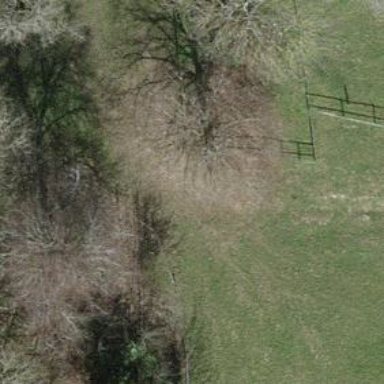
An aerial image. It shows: Single tag "natural: tree."